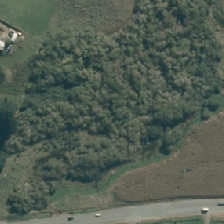
Land cover: herbaceous_freshwater_vege